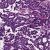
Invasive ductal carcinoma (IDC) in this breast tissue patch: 0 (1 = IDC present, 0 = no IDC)